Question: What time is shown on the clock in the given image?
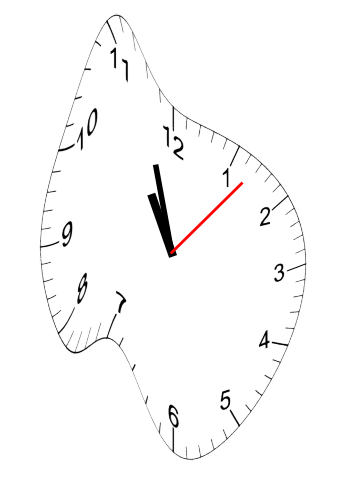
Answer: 10:57:07